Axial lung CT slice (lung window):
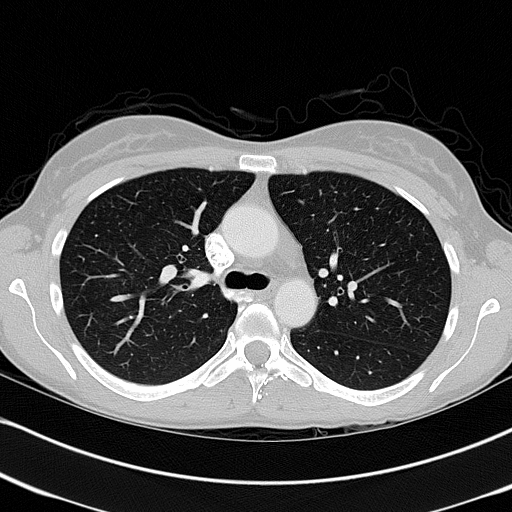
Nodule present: no